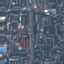
Land use / land cover: Residential